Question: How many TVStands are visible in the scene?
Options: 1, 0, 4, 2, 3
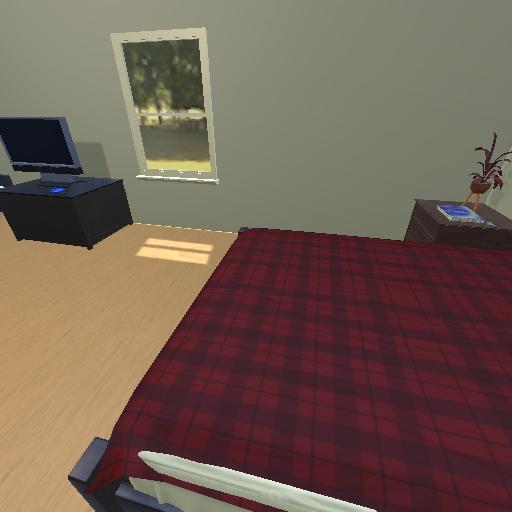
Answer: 1